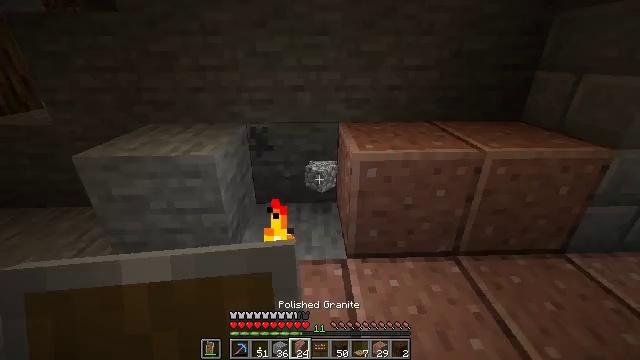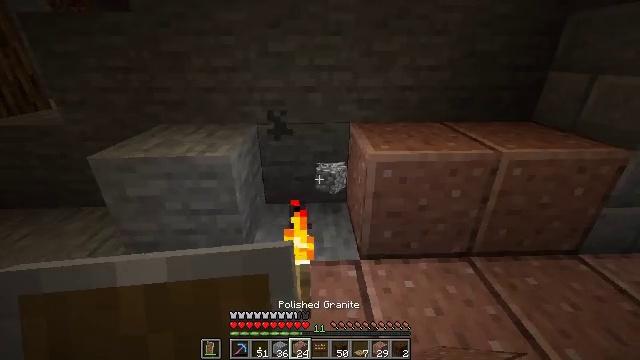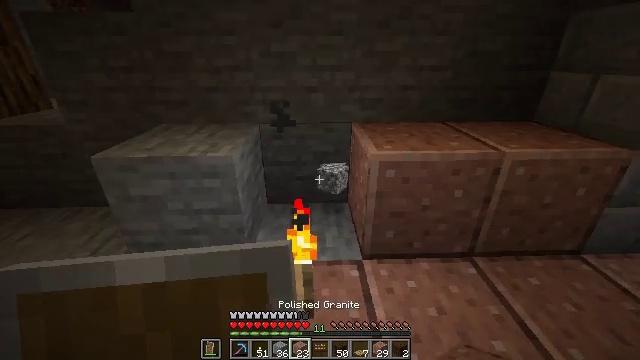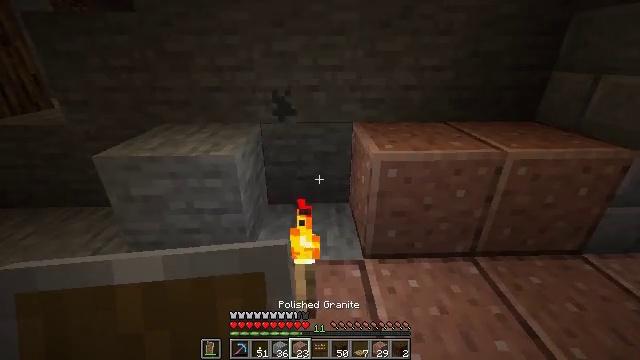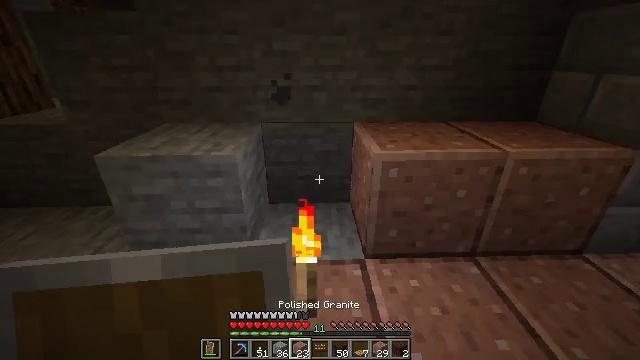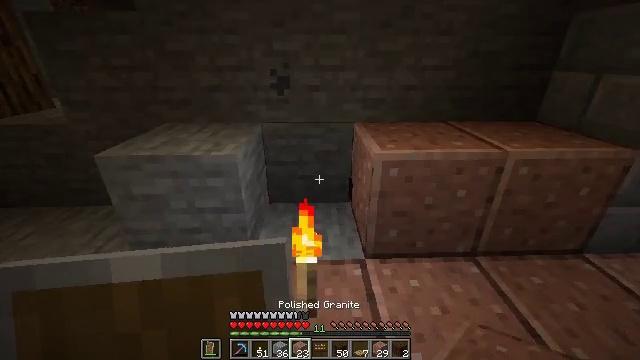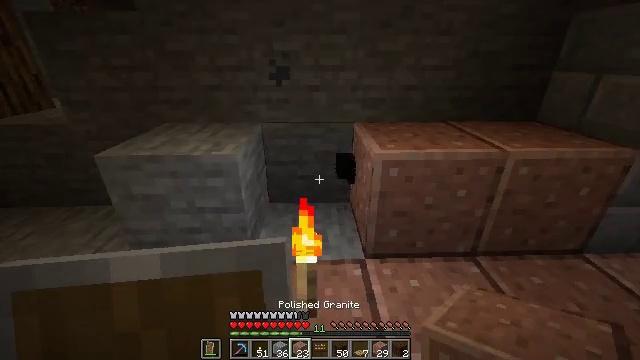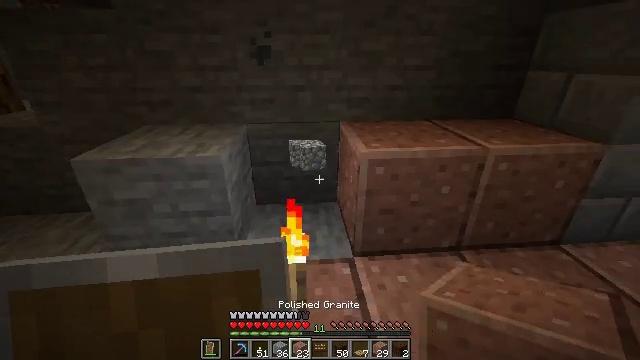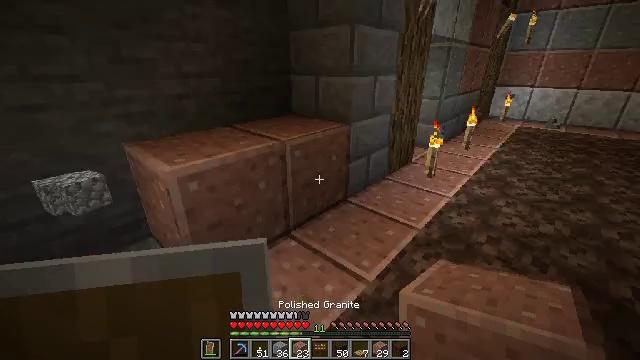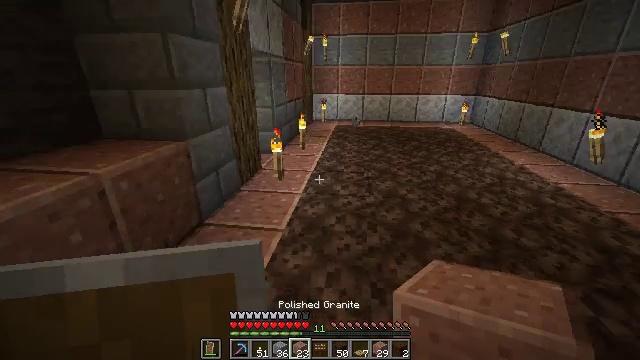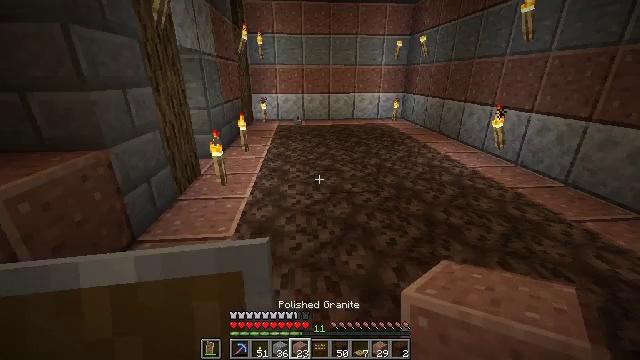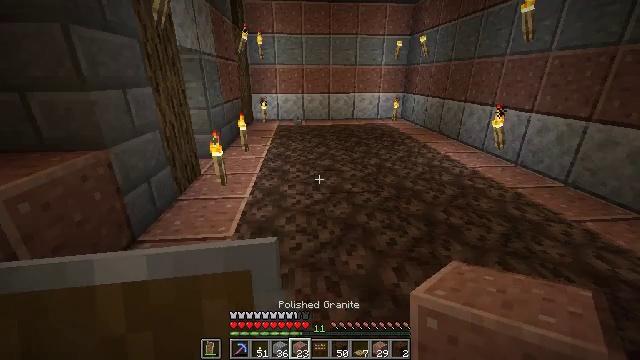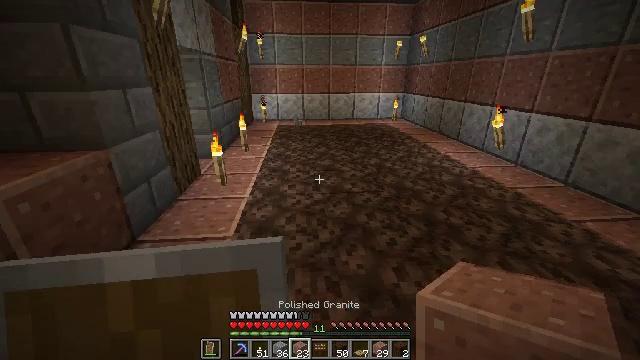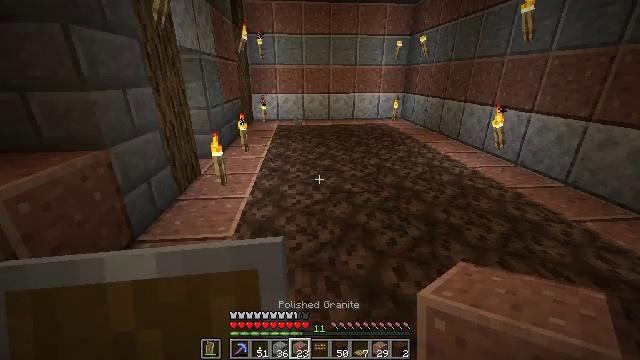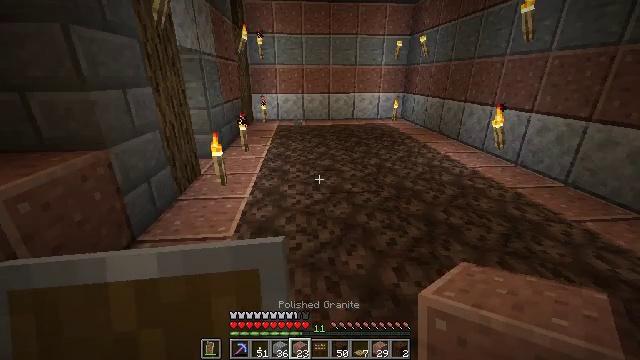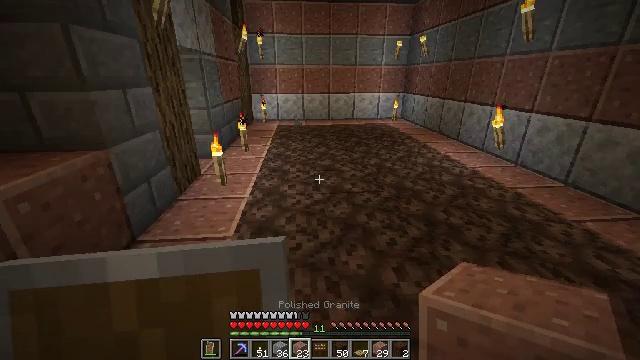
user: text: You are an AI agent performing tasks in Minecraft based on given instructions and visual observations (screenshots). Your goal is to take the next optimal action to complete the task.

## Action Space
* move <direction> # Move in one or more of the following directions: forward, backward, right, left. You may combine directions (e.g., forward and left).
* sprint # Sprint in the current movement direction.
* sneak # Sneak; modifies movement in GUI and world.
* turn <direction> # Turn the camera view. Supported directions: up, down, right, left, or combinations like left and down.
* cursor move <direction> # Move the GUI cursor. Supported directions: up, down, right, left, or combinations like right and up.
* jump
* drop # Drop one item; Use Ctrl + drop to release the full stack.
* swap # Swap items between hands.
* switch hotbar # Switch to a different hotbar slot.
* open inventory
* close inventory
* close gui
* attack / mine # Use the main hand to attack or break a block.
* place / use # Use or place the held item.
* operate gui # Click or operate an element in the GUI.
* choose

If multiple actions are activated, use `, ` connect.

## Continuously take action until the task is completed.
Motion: motion action
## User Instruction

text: Break polished granite.
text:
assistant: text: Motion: no_op
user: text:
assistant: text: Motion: no_op
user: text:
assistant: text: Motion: no_op
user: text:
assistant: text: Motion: no_op
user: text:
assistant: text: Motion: no_op
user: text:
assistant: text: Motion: no_op
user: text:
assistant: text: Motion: turn right
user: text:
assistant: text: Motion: turn right and up
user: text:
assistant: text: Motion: turn right and up
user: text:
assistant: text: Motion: turn right
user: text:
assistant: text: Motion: no_op
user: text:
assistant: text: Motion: no_op
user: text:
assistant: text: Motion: no_op
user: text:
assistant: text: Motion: no_op
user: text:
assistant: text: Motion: no_op
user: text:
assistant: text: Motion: no_op
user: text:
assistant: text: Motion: no_op
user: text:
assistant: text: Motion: turn left
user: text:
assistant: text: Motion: turn left and down
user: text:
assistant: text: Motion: move forward, turn left and down
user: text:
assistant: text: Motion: move forward, switch to hotbar 1
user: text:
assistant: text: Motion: switch to hotbar 1
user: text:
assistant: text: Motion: switch to hotbar 1
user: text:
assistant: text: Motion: switch to hotbar 1
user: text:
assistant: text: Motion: no_op
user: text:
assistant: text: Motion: turn right
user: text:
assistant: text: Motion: turn right and down
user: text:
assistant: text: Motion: turn right, attack / mine
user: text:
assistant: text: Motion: attack / mine
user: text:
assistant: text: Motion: attack / mine